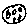
Label: moon